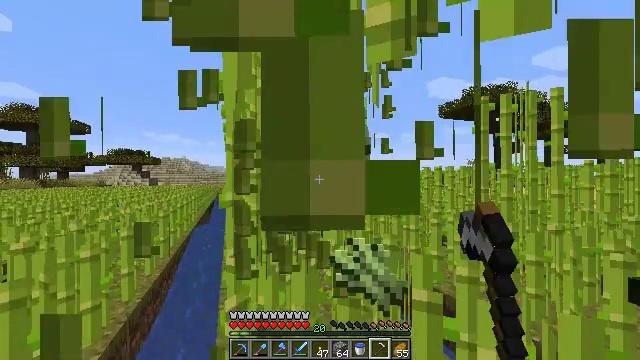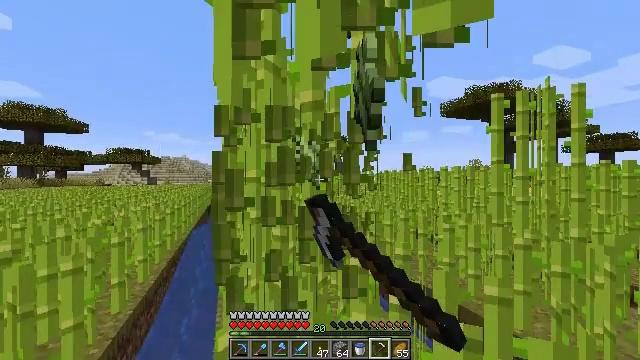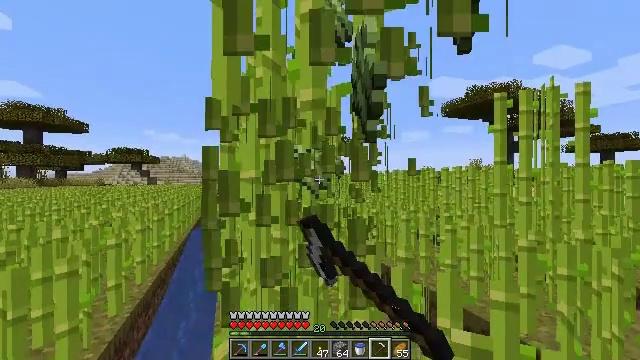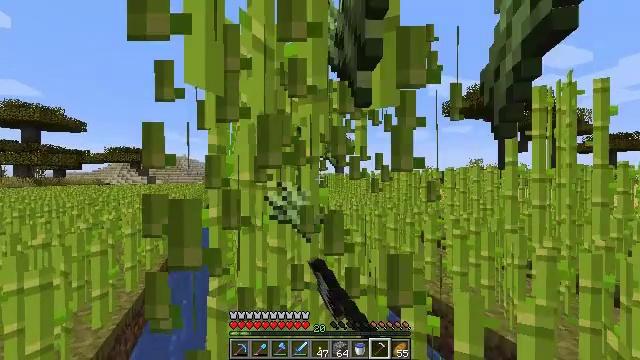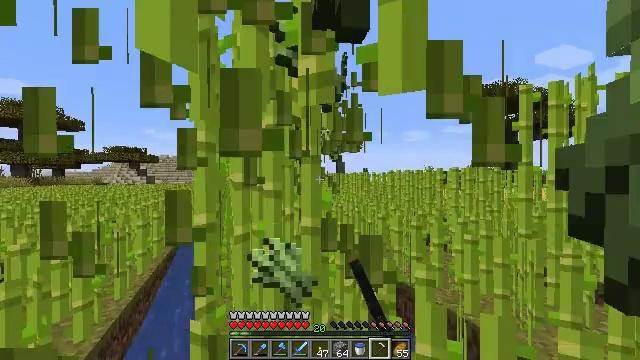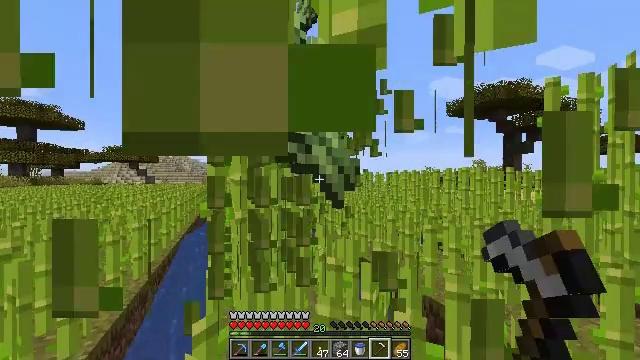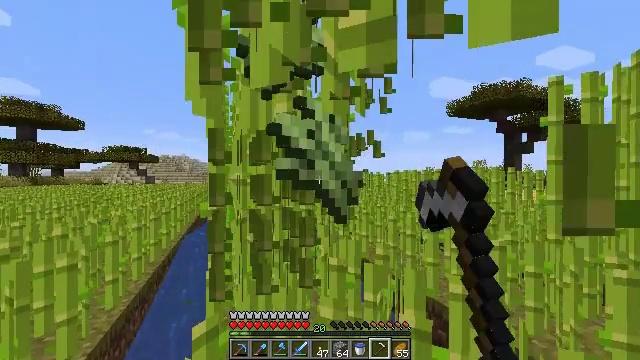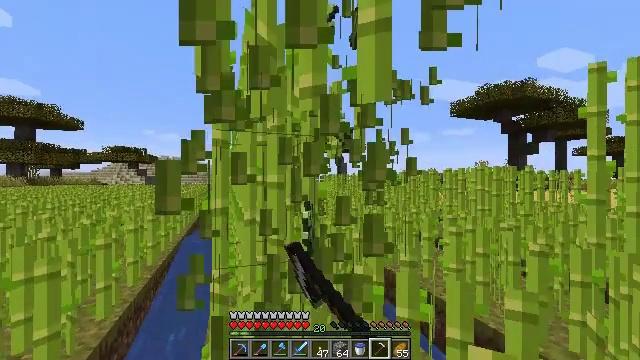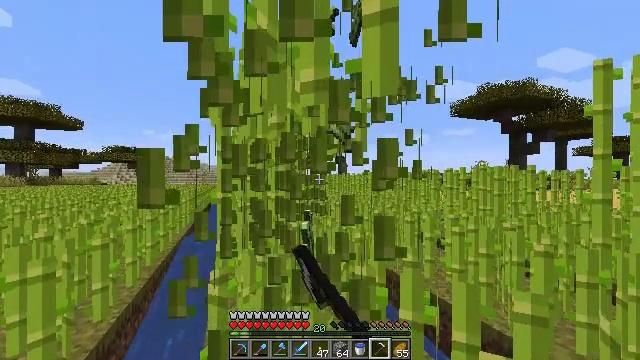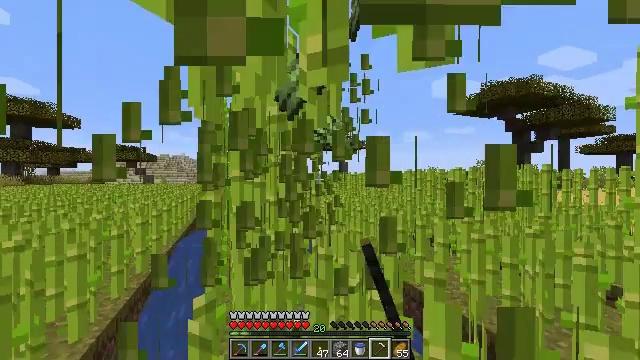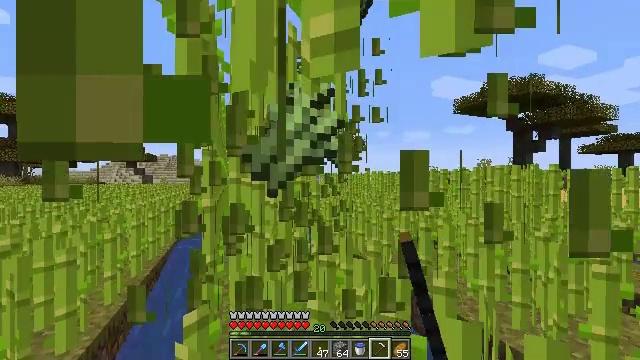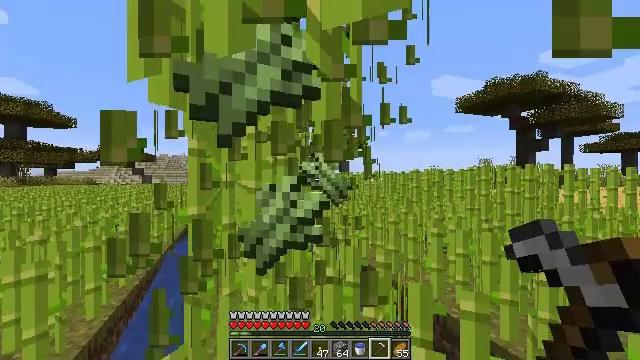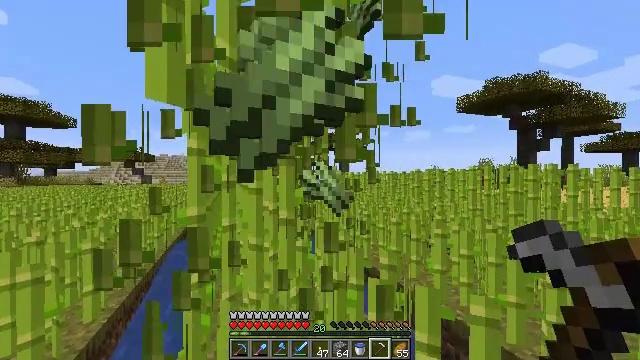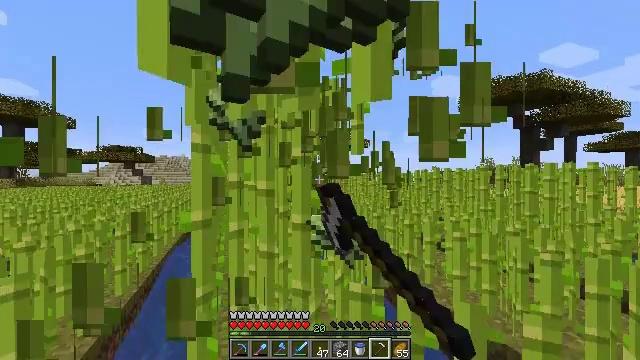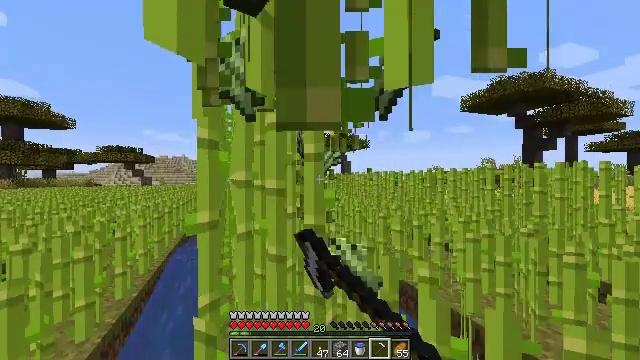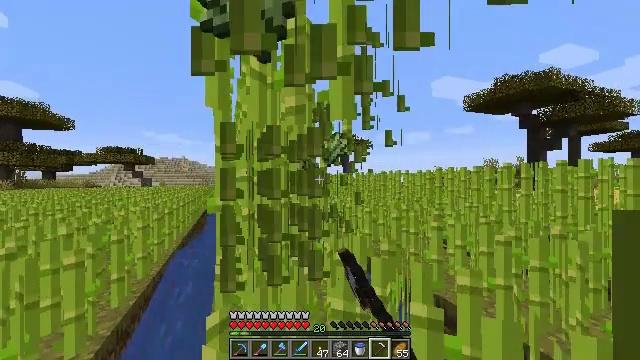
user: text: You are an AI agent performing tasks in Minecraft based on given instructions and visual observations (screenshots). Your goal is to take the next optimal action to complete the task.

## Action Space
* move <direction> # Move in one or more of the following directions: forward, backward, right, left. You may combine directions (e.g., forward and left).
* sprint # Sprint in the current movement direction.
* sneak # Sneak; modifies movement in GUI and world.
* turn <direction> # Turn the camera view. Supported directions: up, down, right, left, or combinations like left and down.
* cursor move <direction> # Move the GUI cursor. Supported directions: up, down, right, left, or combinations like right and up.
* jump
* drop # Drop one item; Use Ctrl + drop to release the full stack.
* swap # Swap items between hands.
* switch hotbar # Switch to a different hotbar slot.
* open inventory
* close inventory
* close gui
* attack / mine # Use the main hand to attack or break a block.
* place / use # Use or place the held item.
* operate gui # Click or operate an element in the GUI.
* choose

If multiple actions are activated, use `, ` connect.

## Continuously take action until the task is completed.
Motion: motion action
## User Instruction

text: Break the sugar cane.
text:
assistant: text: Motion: move forward, attack / mine
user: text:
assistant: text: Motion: move forward, attack / mine
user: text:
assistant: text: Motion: move forward, attack / mine
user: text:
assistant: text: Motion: move forward and move left, attack / mine
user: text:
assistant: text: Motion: move forward and move left, attack / mine
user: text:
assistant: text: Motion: move forward and move left, attack / mine
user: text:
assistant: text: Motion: move forward, attack / mine
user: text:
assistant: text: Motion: move forward, attack / mine
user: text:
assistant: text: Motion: move forward, attack / mine
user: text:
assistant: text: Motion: move forward, attack / mine
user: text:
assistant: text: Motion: move forward, attack / mine
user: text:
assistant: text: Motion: move forward and move left, attack / mine
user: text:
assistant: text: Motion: move forward and move left, attack / mine
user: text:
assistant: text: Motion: move forward and move left, attack / mine
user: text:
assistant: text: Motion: move forward, attack / mine
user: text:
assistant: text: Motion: move forward, attack / mine
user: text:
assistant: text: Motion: move forward, attack / mine
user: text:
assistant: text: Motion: move forward, attack / mine
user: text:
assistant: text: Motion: move forward, attack / mine
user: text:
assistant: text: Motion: move forward, attack / mine
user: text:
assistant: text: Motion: move forward and move left, attack / mine
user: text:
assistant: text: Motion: move forward and move left, attack / mine
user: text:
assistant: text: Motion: move forward and move left, attack / mine
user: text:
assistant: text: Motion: move forward, attack / mine
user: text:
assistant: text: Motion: move forward, attack / mine
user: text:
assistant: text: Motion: move forward, attack / mine
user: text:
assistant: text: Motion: move forward and move left, attack / mine
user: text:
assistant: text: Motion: move forward and move left, attack / mine
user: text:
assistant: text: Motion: move forward and move left, attack / mine
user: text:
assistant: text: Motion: move forward and move left, attack / mine